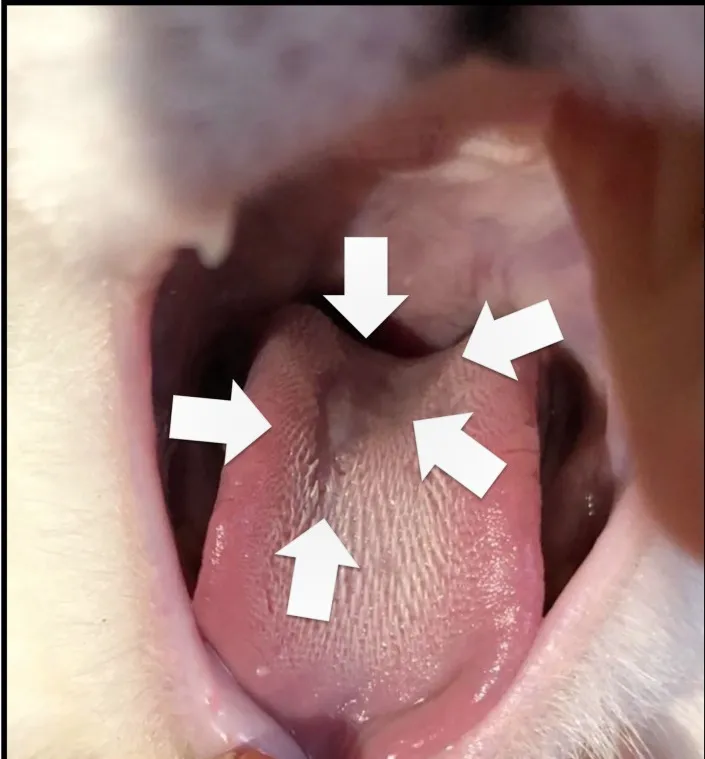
Large ulcer (arrows) observed at the tongue base of Cat-1 at day 0.
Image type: radiology (ct)